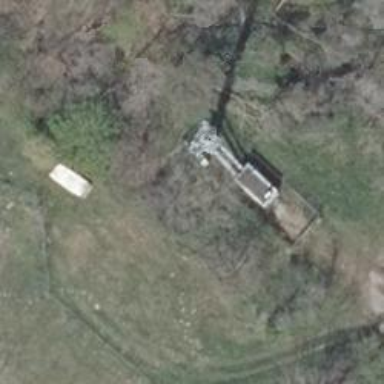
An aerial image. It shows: Communication tower.